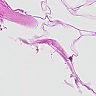
Metastatic tissue present: no